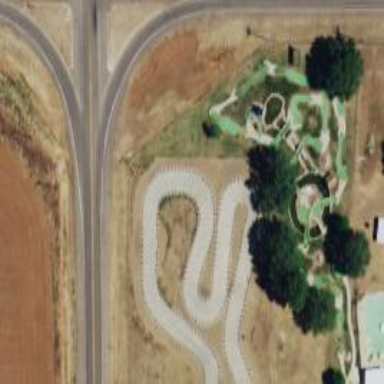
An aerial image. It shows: Miniature golf leisure land.